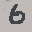
Label: 6